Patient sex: F
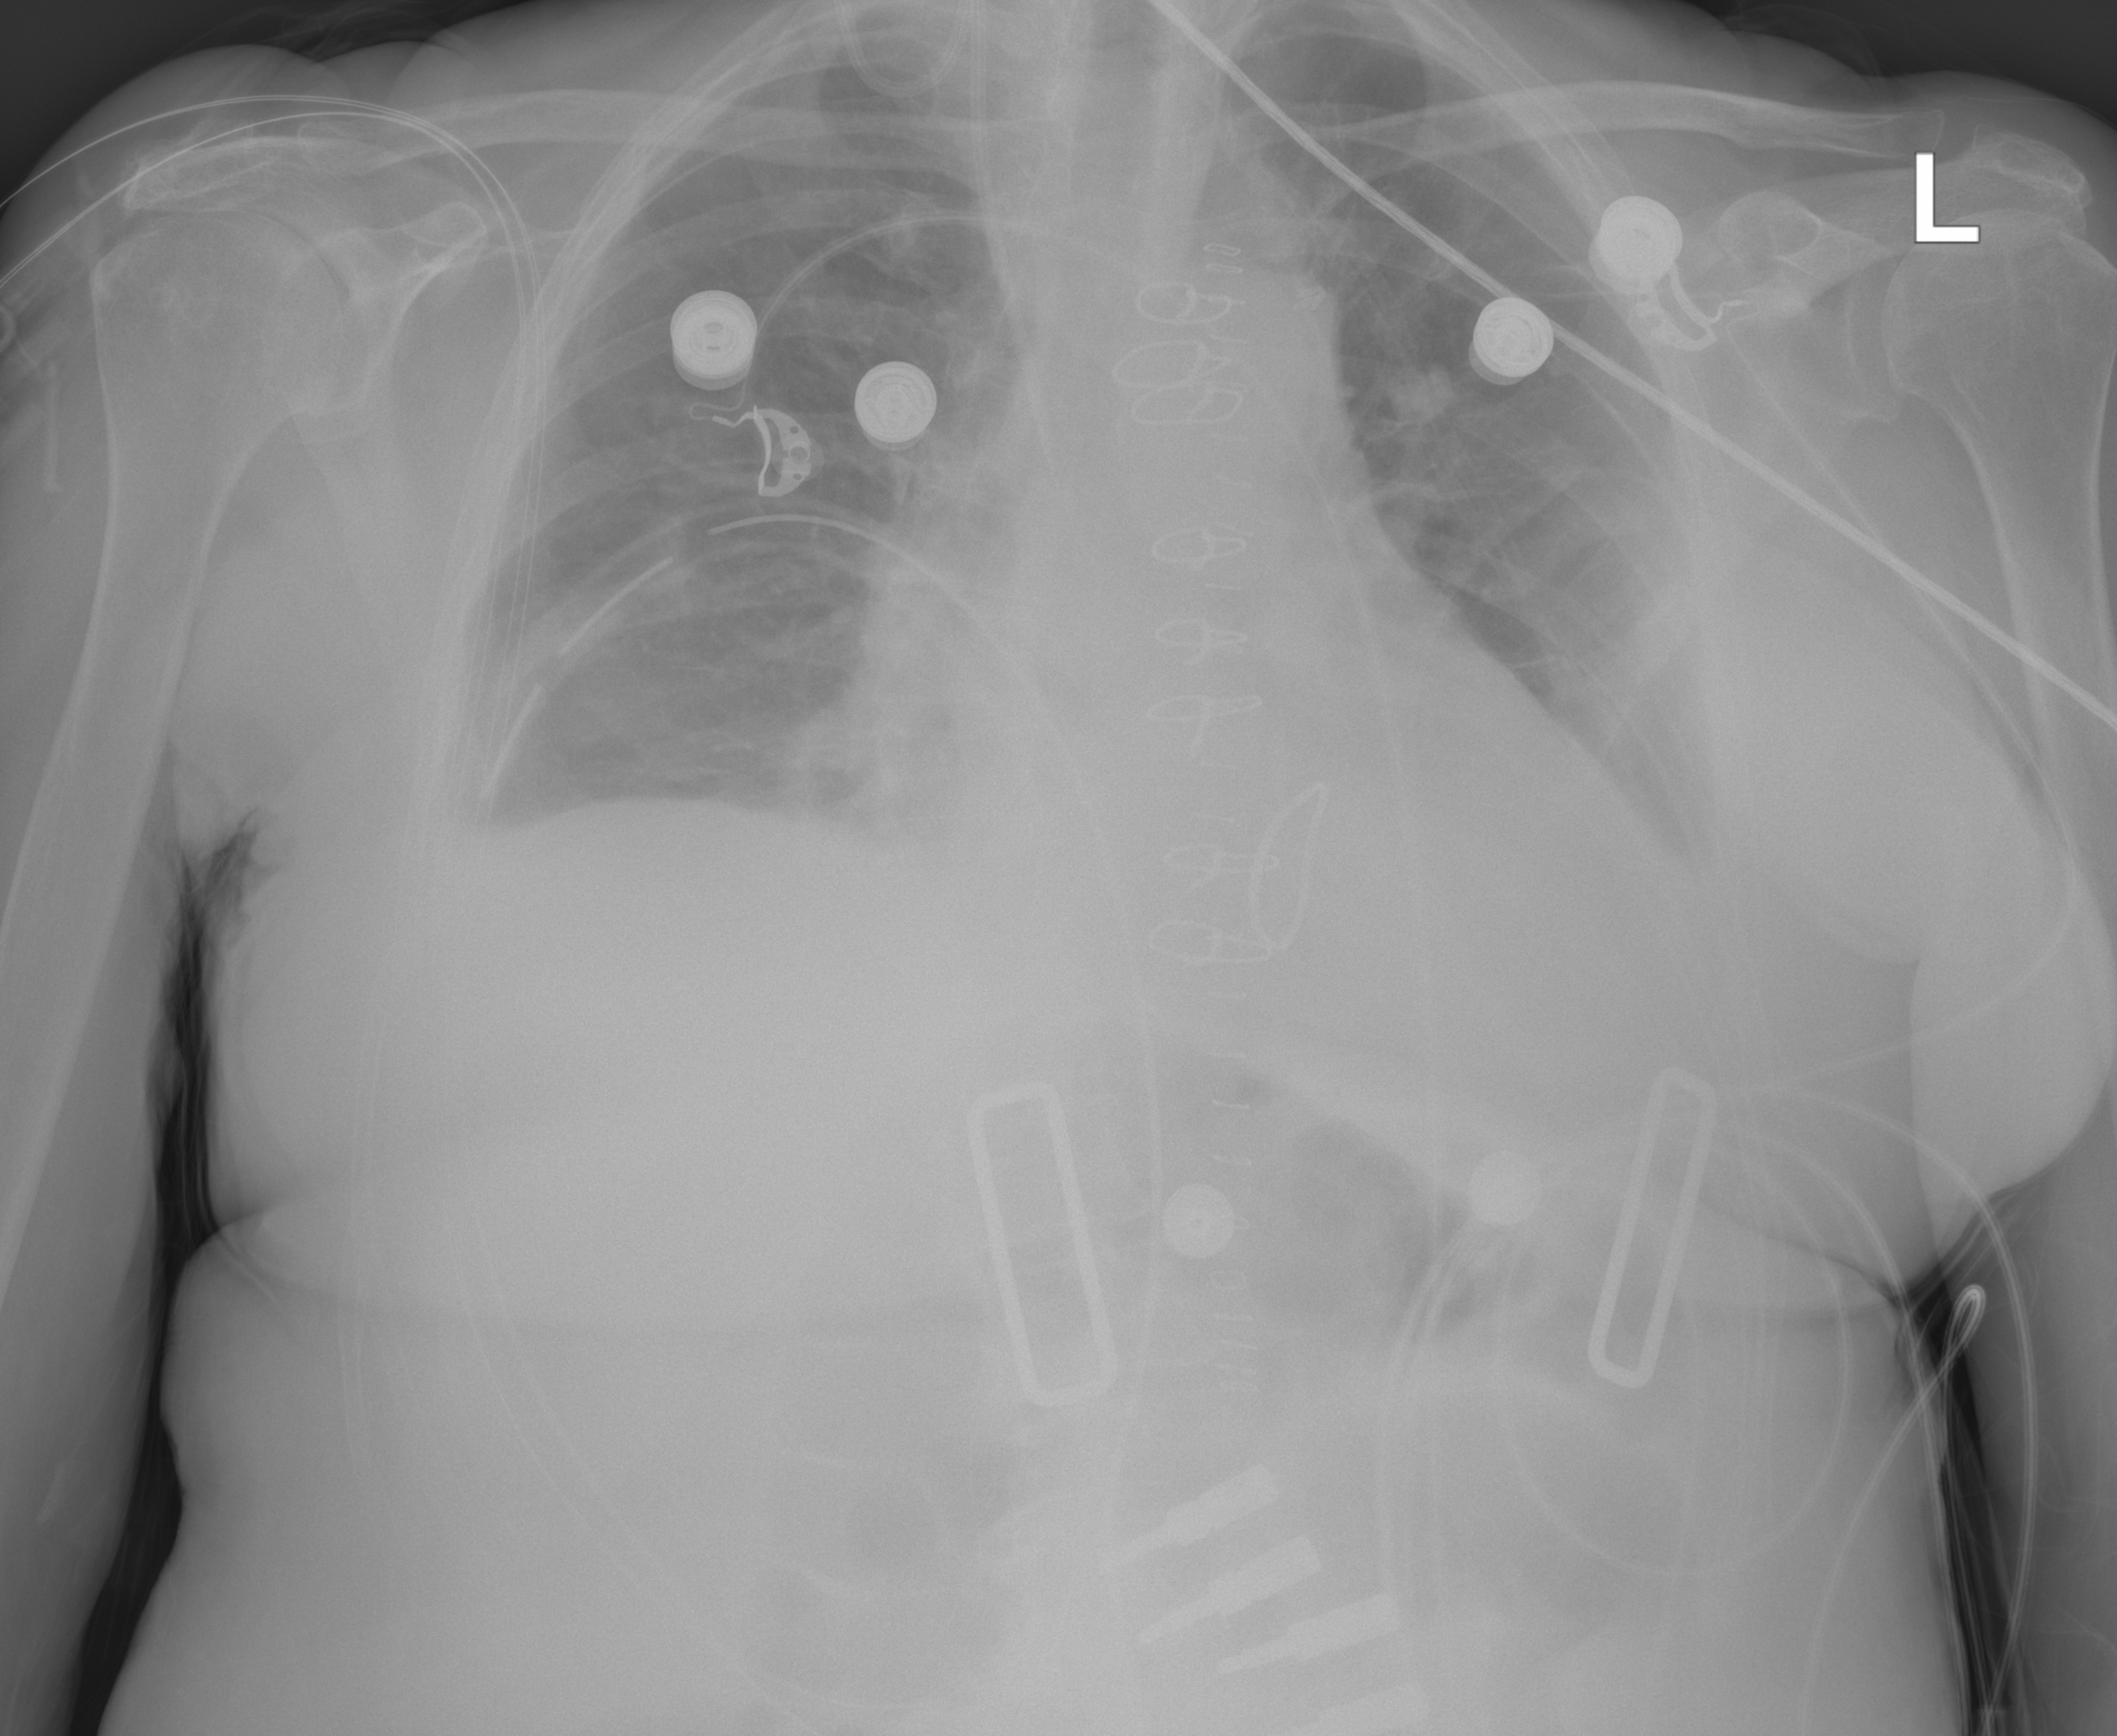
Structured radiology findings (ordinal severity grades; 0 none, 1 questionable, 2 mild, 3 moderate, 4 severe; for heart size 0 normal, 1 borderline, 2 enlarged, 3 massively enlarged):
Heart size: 0
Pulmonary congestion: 0
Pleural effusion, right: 2
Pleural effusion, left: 2
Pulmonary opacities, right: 0
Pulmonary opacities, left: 0
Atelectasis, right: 2
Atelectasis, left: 2